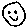
Label: smiley face